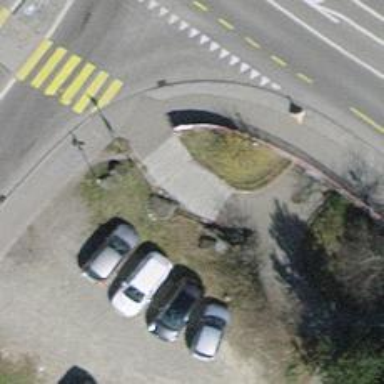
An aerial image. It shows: Road with steps.